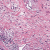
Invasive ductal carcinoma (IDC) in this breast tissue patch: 1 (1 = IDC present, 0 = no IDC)